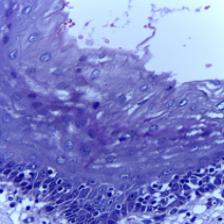
Diagnosis: Normal